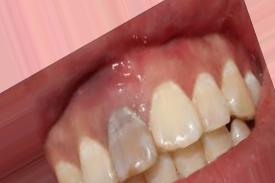
Condition: Tooth Discoloration